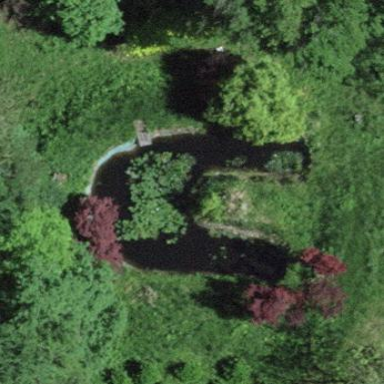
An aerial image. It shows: Serene pond surrounded by nature.